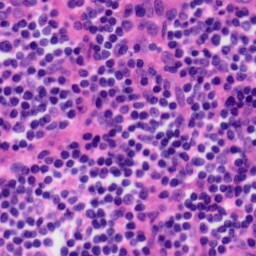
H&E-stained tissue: Tonsil